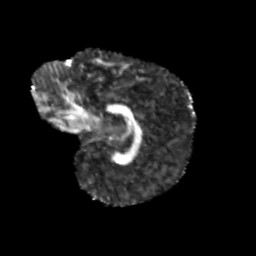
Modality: FA
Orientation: sagittal
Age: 10
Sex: male
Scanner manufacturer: siemens
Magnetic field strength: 3 T
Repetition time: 3.8 s
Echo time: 0.07 s